Question: I need point 0:0 in left top on table.
Now position the mouse is measured from the top page
'''
<h2>
TestPosition</h2>
<table cellpadding="0" id="target" cellspacing="0" width="602" height="500" style="float: left;
margin: 0px; padding: 0px; position: relative; background: url(/content/games/kamikaze2/back.jpg) no-repeat 0 0;">
</table>
<div id="log">
</div>
<script type="text/javascript">
$("#target").mousemove(function (event) {
var thisPosX = $(this).position().left;
var thisPosY = $(this).position().top;
var relX = (event.clientX - thisPosX);
var relY = (event.clientY - thisPosY);
var msg = "Handler for .mousemove() called at ";
msg += relX + ", " + relY;
$("#log").html("<div>" + msg + "</div>");
});
</script>
'''

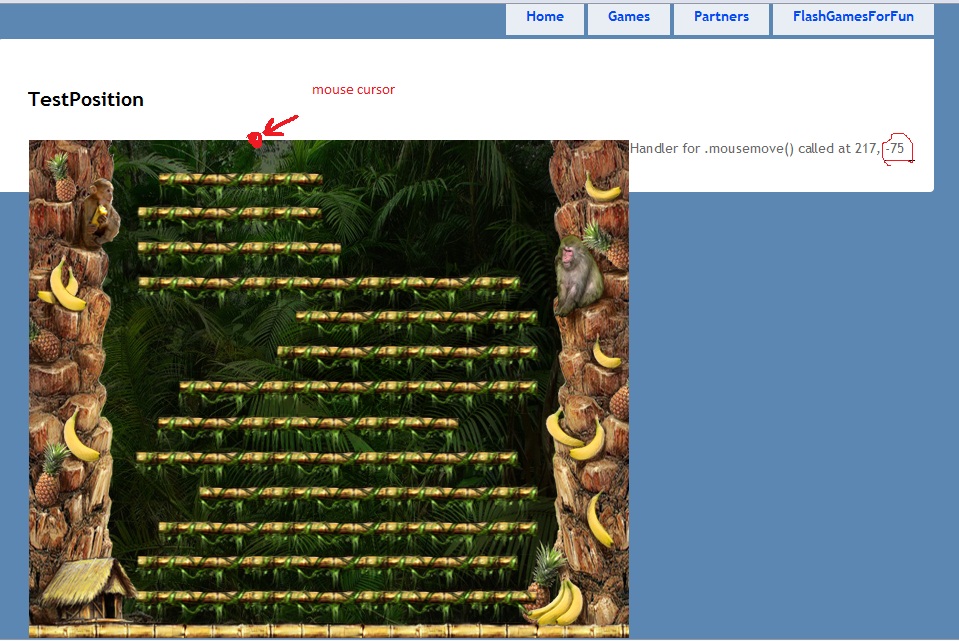
Answer: No.
'''
function localMouse(event, element)
{
var offset = $(element).offset();
return [event.pageX - offset.left, event.pageY - offset.top];
}
'''